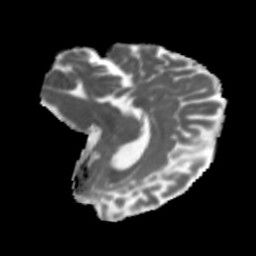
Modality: MD
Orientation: sagittal
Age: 36
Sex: female
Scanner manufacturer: siemens
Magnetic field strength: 3 T
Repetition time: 5.47 s
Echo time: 0.0854 s